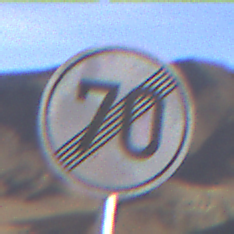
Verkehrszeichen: EndeGeschwindigkeit70
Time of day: MorningAfternoon
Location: Outdoor (Nature)
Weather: PartlyCloudy
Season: NotSpecified
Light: Natural